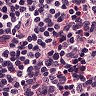
Metastatic tissue present: no